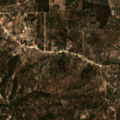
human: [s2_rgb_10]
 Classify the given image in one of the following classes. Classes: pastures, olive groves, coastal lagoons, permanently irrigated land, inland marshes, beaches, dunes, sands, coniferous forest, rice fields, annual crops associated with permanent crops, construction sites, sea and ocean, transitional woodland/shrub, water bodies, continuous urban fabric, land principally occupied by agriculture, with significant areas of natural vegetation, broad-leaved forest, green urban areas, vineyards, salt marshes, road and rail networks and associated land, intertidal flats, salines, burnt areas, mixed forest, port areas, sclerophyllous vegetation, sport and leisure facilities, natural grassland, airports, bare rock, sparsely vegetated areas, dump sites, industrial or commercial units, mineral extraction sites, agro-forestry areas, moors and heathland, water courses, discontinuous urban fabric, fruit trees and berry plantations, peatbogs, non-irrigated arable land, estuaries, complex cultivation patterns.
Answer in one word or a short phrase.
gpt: land principally occupied by agriculture, with significant areas of natural vegetation, broad-leaved forest, mixed forest, transitional woodland/shrub